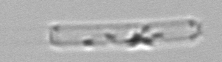
Label: Cerataulina_pelagica